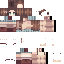
A female human skin with medium skin, wearing brown long hair dressed in a blue hoodie and brown pants, featuring a closed mouth.